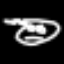
Label: frog